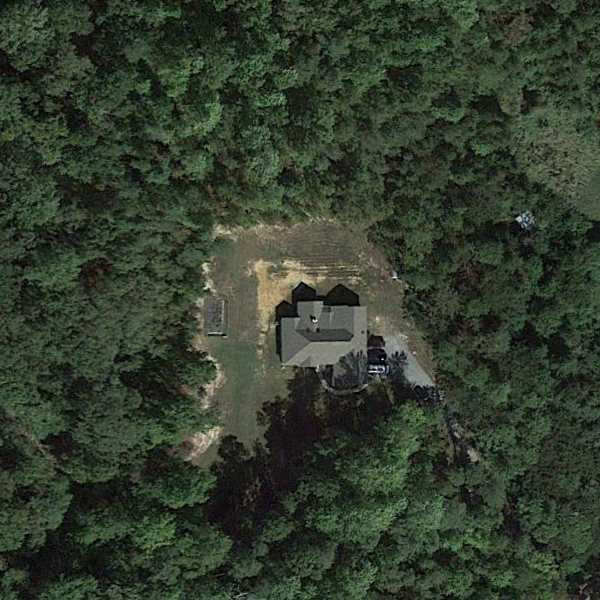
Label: SparseResidential